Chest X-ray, AP view. Patient: 51 years old, sex F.
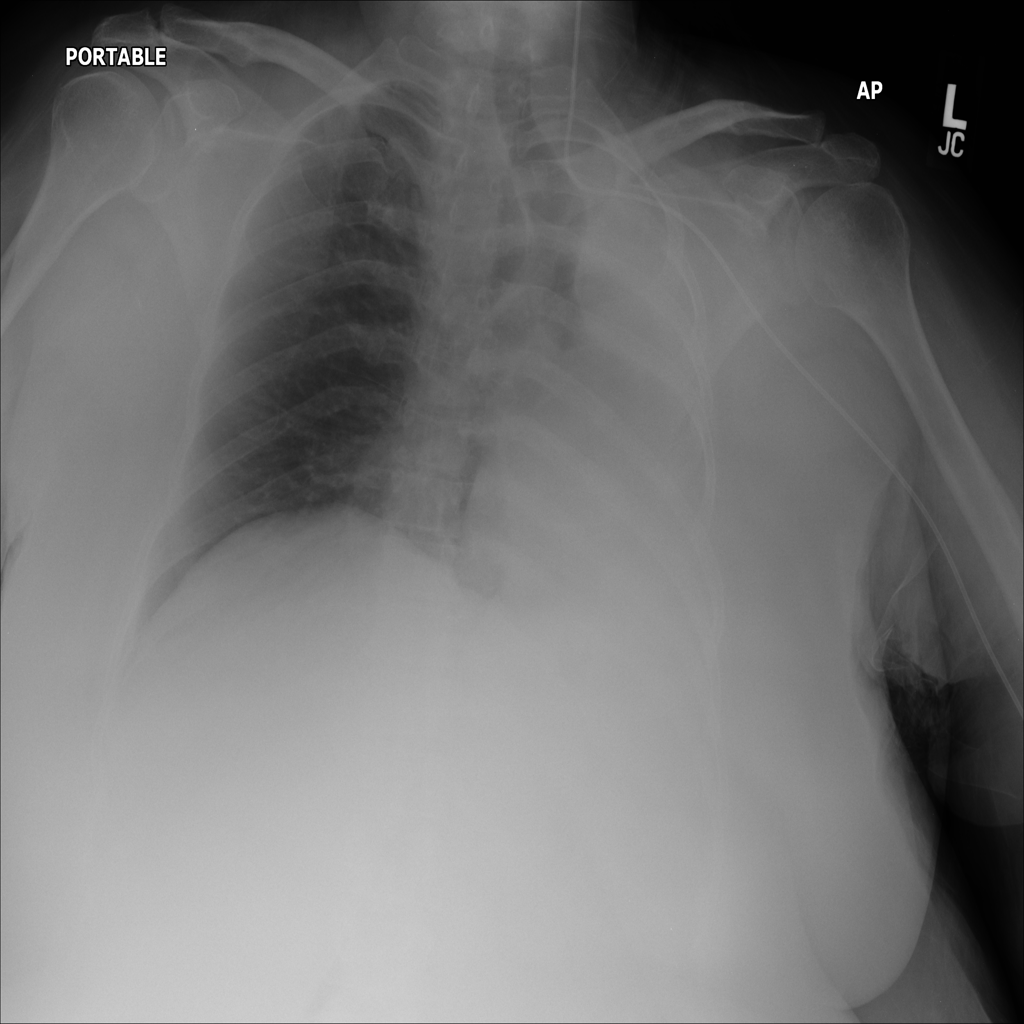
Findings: No Finding